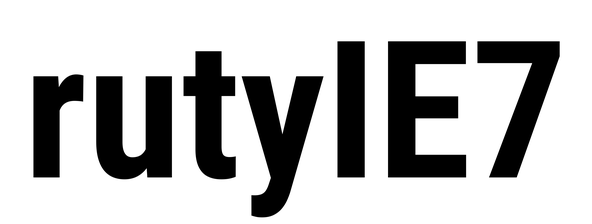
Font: Roboto_Condensed_Bold